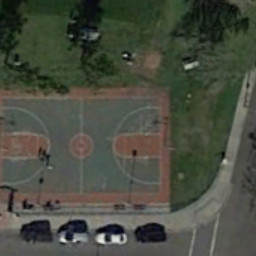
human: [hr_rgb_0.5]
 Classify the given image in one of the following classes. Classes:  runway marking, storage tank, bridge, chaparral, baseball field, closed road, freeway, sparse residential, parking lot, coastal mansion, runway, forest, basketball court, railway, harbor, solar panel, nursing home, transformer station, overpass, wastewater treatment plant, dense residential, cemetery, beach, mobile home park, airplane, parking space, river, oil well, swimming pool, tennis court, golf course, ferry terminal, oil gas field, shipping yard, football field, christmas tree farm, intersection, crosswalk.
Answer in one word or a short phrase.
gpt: basketball court